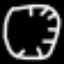
Label: clock